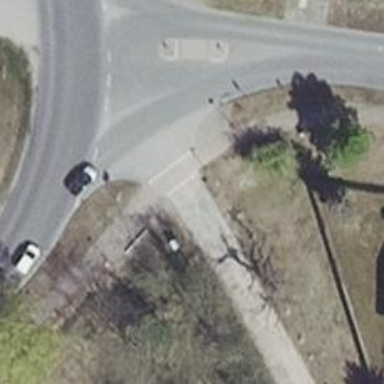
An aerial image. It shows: Road with "give way" sign.